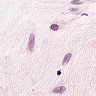
Metastatic tissue present: no